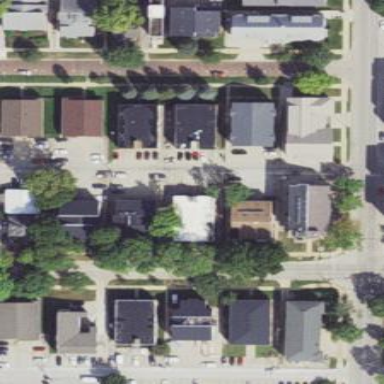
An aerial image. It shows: Sidewalk.